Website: walmart
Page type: receipt
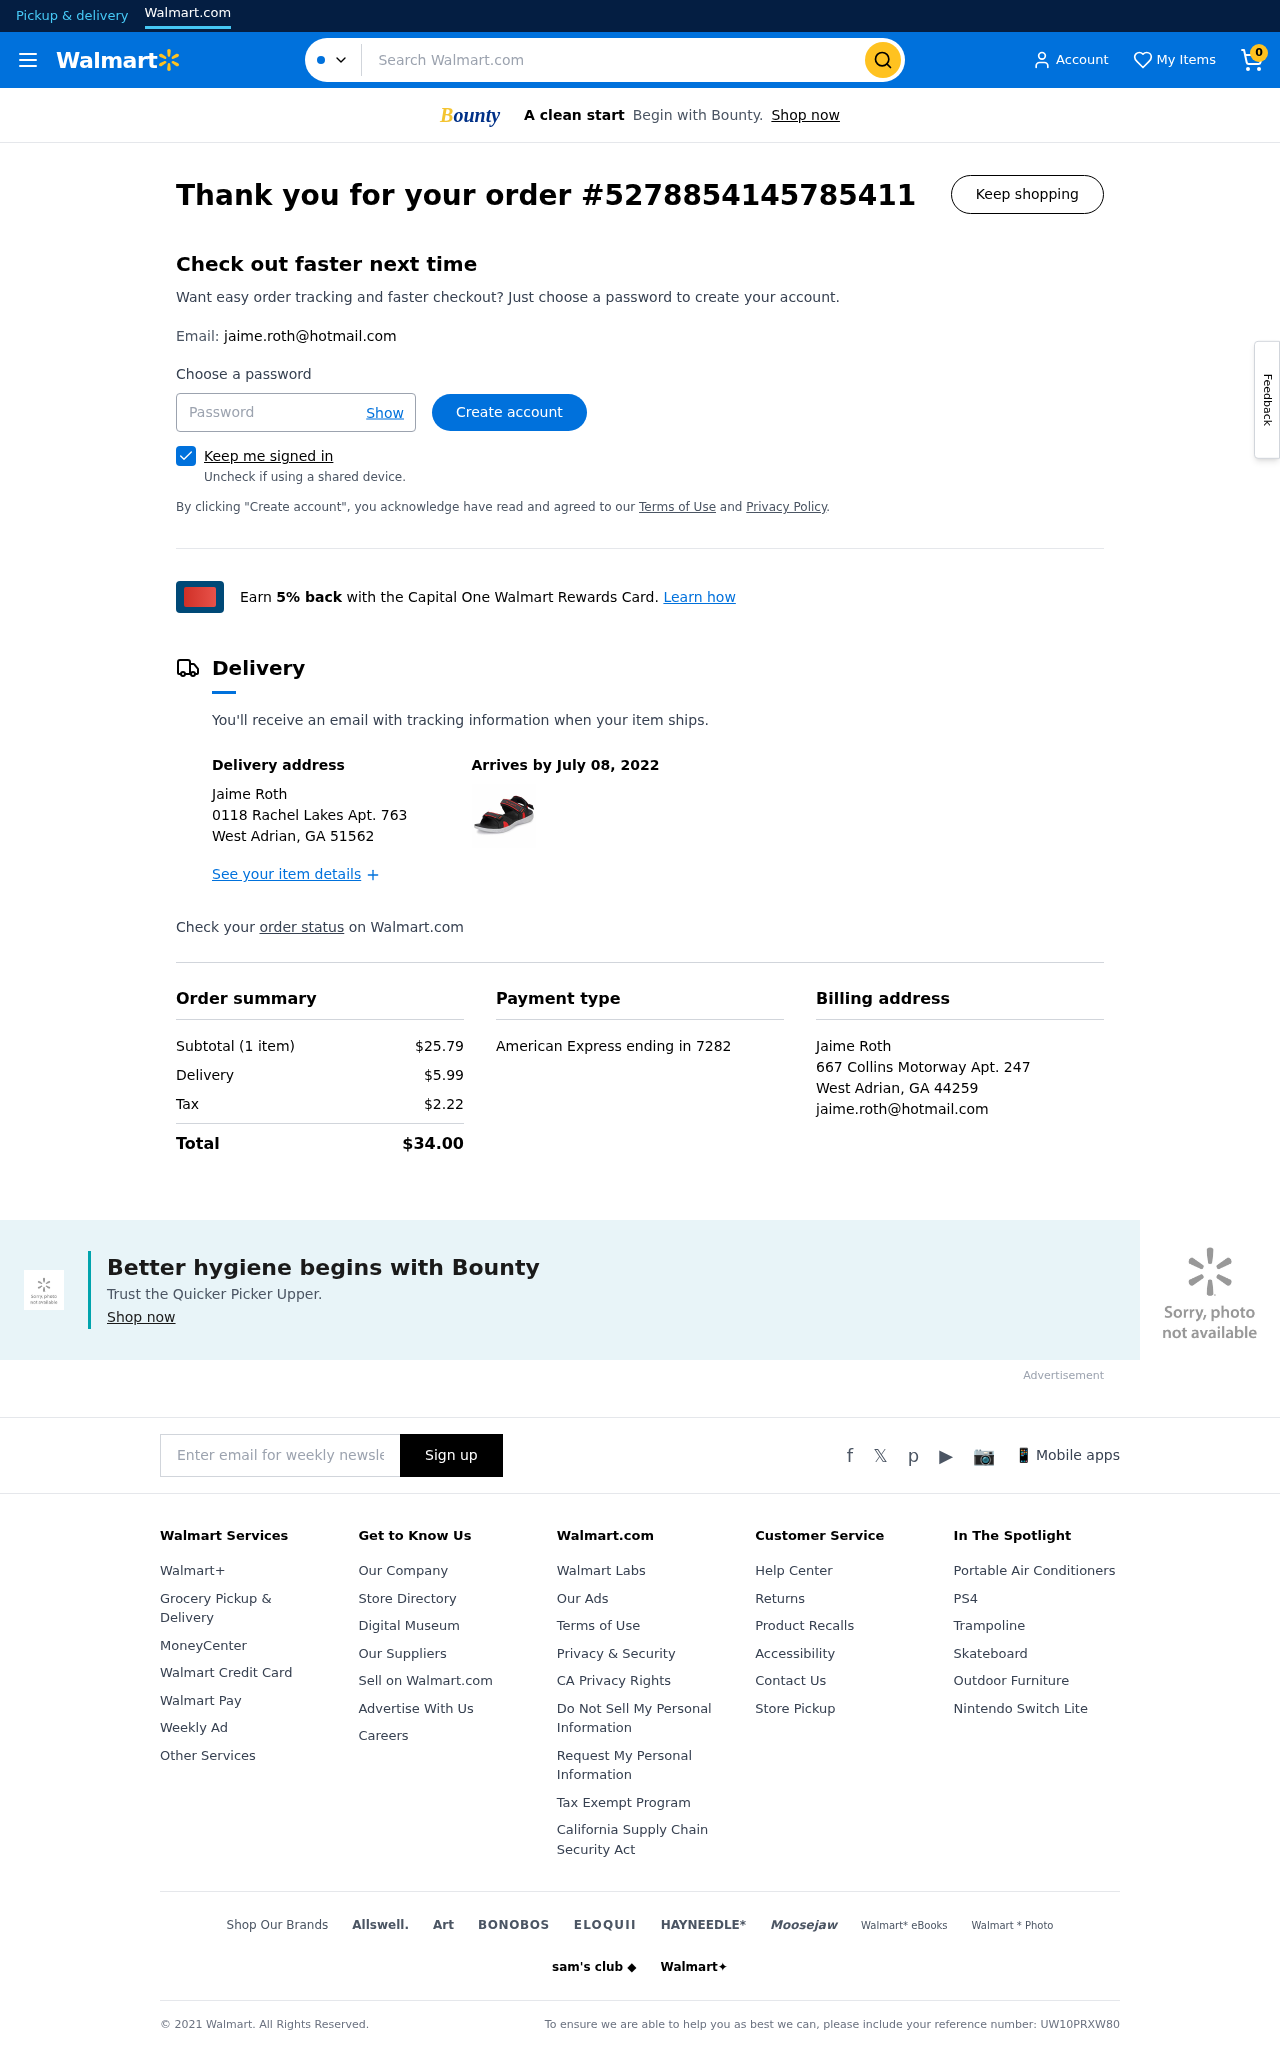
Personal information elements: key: PII_CARD_LAST4
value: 7282
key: PII_CARD_TYPE
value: American Express
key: PII_CITY_STATE_ZIP
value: West Adrian, GA 51562
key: PII_CITY_STATE_ZIP2
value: West Adrian, GA 44259
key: PII_EMAIL
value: jaime.roth@hotmail.com
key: PII_EMAIL2
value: jaime.roth@hotmail.com
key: PII_FULLNAME
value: Jaime Roth
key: PII_FULLNAME2
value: Jaime Roth
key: PII_STREET
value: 0118 Rachel Lakes Apt. 763
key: PII_STREET2
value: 667 Collins Motorway Apt. 247
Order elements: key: ORDER_NUM_ITEMS
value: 0
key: ORDER_ID
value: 5278854145785411
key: ORDER_DELIVERY_DATE
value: July 08, 2022
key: ORDER_NUM_ITEMS
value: Subtotal (1 item)
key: ORDER_SUBTOTAL
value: $25.79
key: ORDER_SHIPPING_COST
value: $5.99
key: ORDER_TAX
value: $2.22
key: ORDER_TOTAL
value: $34.00
Search elements: key: HEADER_SEARCH
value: Search Walmart.com